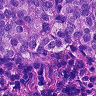
Metastatic tissue present: yes